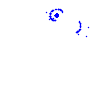
Particle: kaon